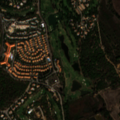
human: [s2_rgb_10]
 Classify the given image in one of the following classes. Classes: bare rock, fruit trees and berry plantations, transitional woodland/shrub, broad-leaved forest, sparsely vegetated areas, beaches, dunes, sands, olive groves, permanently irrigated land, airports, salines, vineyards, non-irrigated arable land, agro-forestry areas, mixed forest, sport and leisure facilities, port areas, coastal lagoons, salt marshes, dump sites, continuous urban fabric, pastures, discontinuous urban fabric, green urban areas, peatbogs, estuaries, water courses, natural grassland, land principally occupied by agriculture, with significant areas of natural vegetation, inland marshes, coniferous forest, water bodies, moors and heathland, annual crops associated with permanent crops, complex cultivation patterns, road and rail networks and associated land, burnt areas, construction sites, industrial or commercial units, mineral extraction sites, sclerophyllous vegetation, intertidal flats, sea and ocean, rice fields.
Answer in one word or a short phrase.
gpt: sport and leisure facilities, fruit trees and berry plantations, land principally occupied by agriculture, with significant areas of natural vegetation, sclerophyllous vegetation, salines